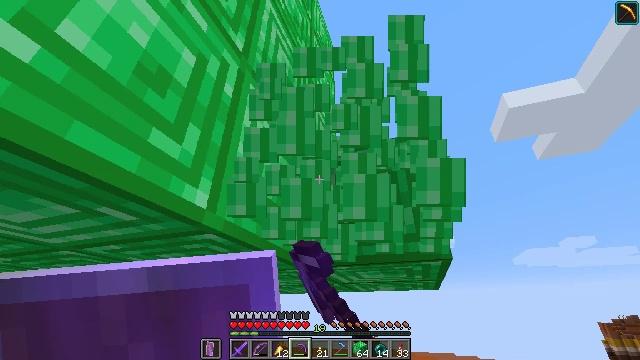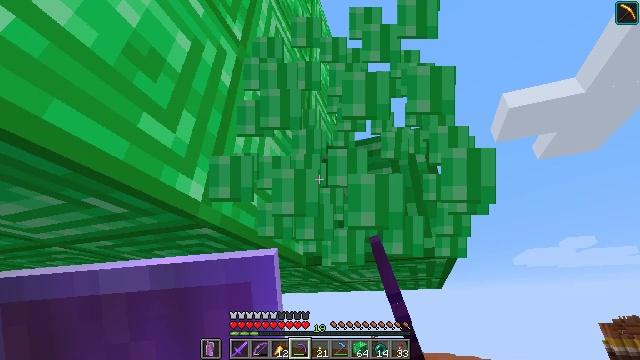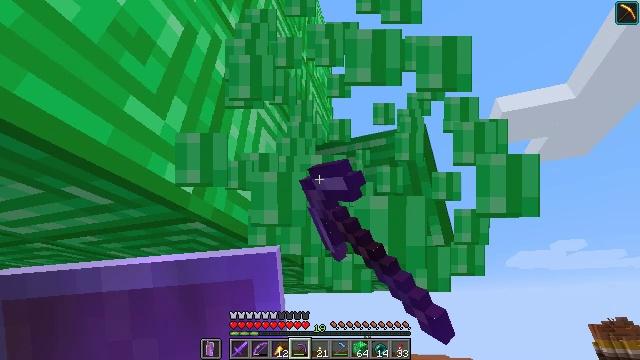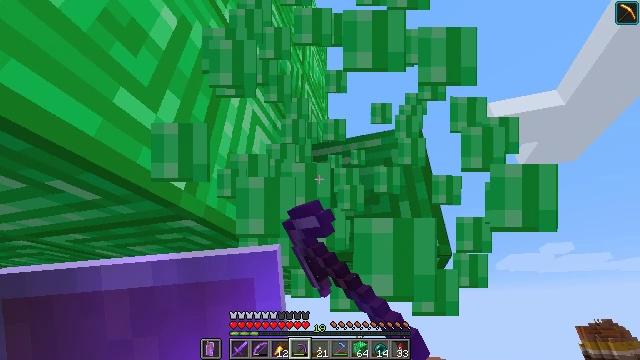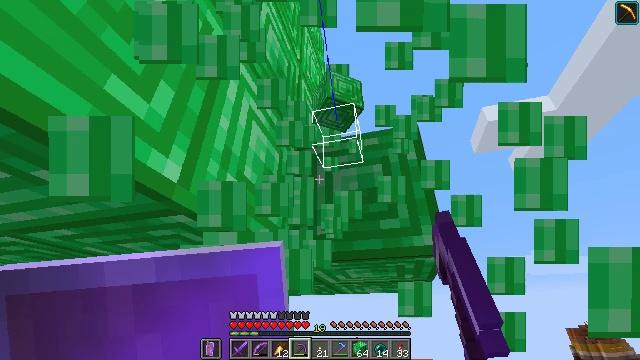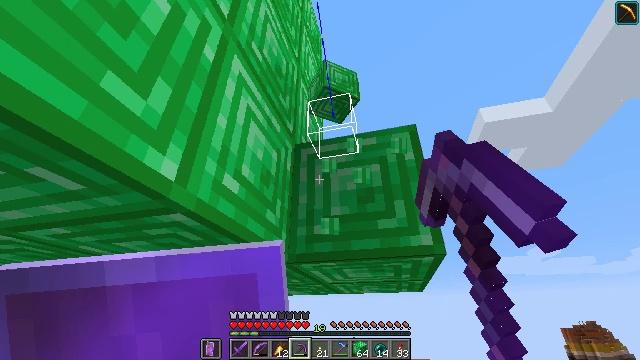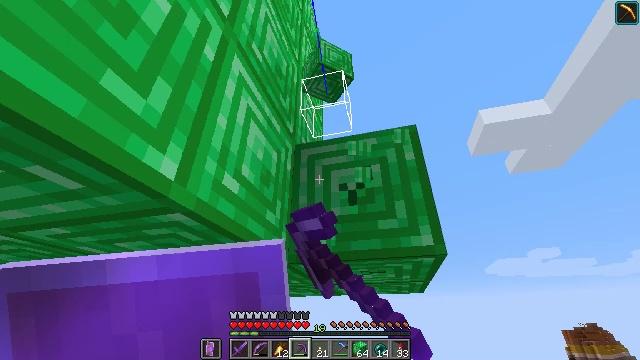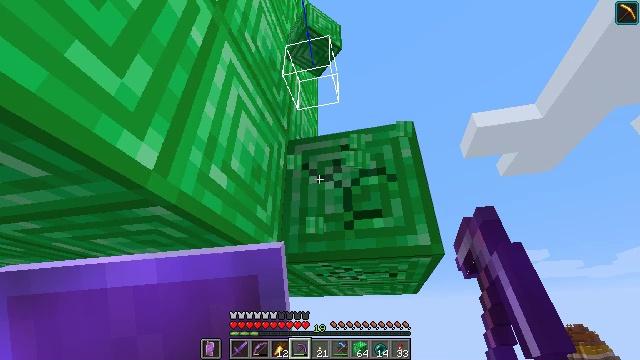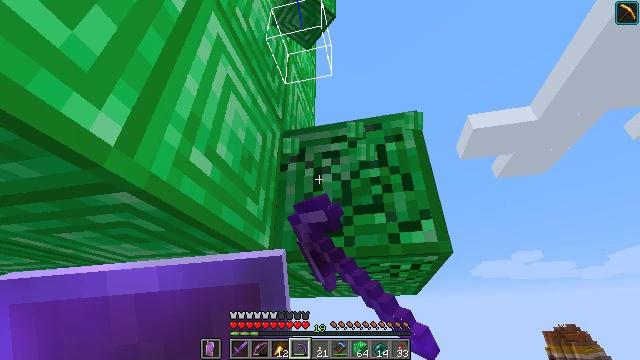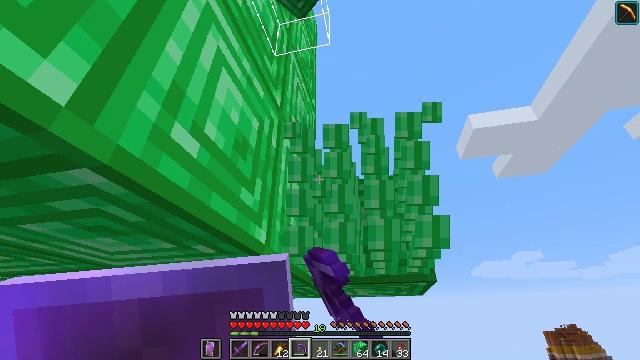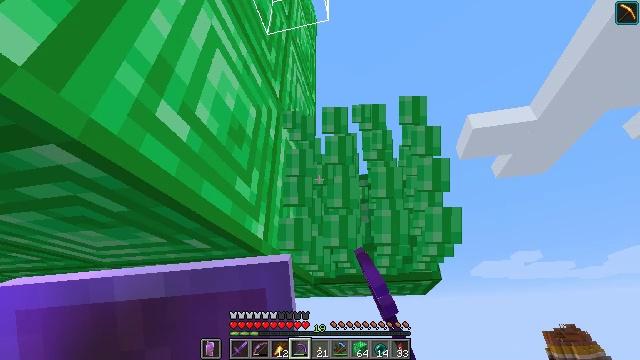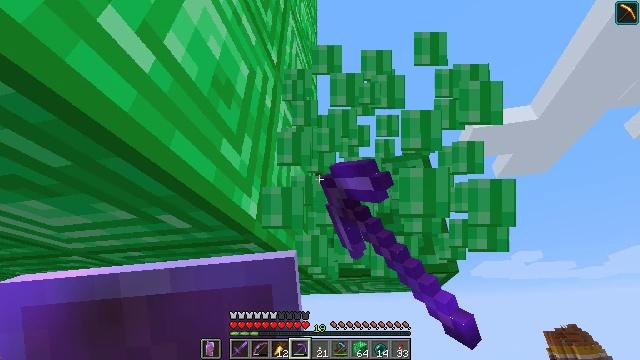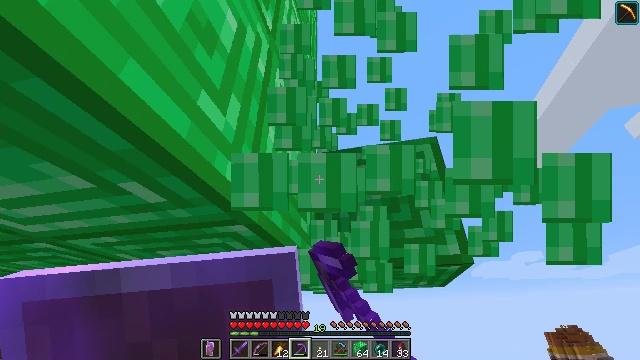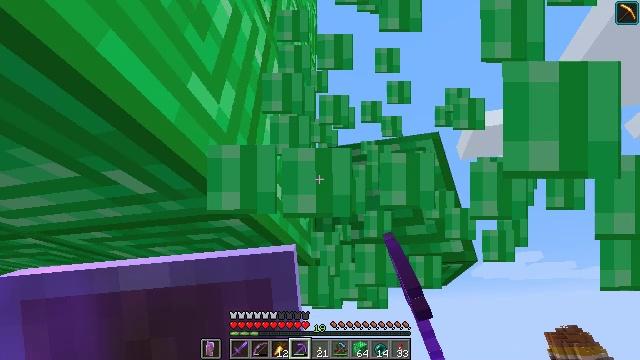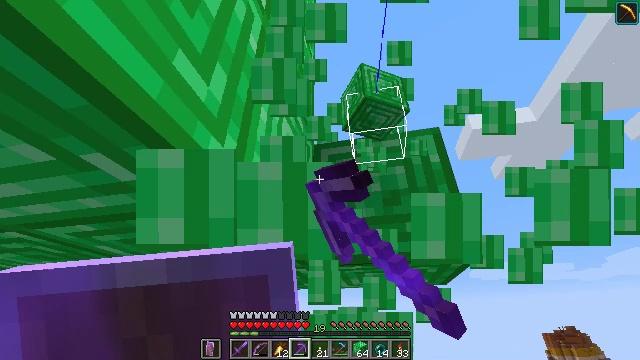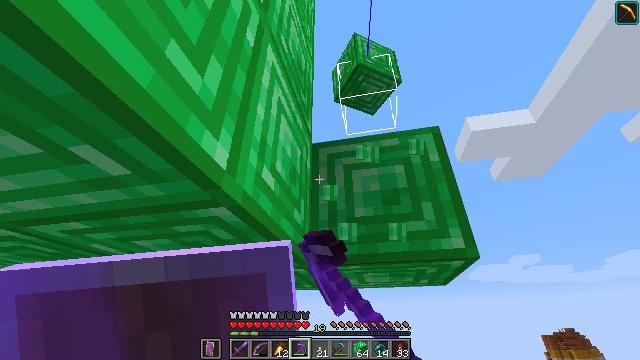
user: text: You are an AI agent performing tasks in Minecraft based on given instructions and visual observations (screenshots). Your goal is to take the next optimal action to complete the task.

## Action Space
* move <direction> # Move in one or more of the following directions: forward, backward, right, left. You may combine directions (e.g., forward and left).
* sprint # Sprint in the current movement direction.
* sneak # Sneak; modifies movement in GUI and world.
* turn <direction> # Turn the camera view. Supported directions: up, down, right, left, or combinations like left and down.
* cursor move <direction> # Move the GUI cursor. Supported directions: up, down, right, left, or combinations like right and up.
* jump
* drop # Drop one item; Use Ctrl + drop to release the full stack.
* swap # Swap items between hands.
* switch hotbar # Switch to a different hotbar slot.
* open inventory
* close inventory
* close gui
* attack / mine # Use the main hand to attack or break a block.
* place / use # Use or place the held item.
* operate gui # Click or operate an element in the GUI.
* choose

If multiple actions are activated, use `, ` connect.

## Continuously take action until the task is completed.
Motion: motion action
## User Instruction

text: Gather the emerald block from a structure.
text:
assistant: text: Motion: attack / mine
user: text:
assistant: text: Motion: turn right, attack / mine
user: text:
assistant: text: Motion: turn right, attack / mine
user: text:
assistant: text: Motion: turn right, attack / mine
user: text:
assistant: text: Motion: attack / mine
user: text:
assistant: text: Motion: attack / mine
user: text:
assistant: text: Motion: move forward, turn right, attack / mine
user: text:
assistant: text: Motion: move forward, attack / mine
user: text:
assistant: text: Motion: move forward, attack / mine
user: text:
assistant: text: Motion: move forward, attack / mine
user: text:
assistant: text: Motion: move forward, attack / mine
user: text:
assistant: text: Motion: attack / mine
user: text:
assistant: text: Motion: attack / mine
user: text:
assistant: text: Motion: attack / mine
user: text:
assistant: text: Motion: attack / mine
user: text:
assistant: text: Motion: attack / mine
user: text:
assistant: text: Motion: turn right and up, attack / mine
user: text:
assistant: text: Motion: attack / mine
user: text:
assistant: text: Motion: attack / mine
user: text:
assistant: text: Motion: attack / mine
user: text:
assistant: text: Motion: attack / mine
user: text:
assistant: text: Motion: attack / mine
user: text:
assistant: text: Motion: attack / mine
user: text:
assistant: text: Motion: turn down, attack / mine
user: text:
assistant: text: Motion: turn down, attack / mine
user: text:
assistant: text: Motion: move forward, turn down, attack / mine
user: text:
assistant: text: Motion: move forward, attack / mine
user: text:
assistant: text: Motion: move forward
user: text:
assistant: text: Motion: move forward, turn left
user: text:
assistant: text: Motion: move forward, turn left